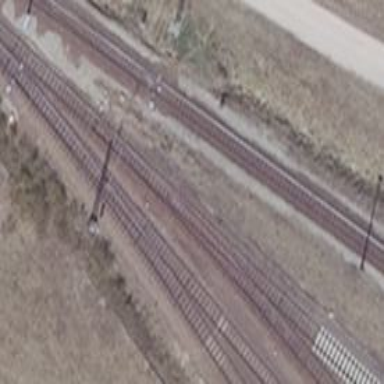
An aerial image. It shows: Railway switch.